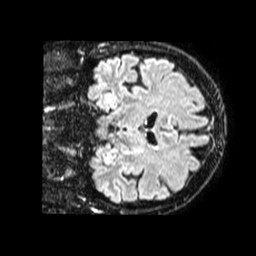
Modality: FLAIR
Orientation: coronal
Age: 72
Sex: female
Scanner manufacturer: philips
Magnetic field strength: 1.5 T
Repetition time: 4.8 s
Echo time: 0.3364 s